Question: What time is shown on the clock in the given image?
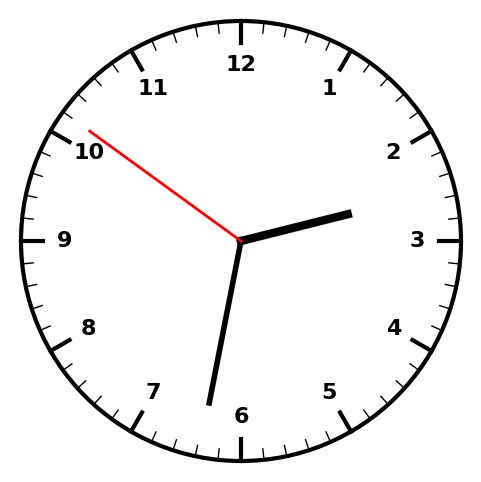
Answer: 02:31:51